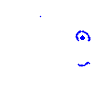
Particle: pion